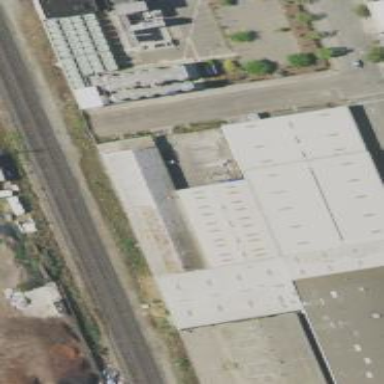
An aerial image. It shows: Commercial building.